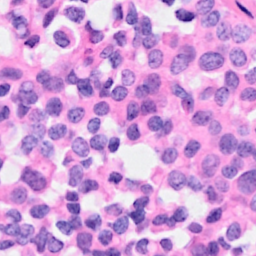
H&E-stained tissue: Breast